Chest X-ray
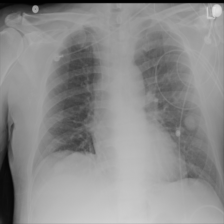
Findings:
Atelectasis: negative
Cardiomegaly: negative
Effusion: negative
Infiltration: negative
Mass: negative
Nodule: positive
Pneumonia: negative
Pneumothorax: negative
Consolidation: negative
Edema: negative
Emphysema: negative
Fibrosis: negative
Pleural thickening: negative
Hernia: negative